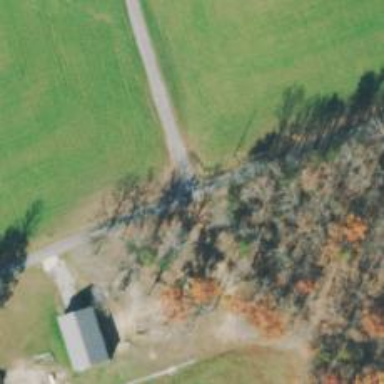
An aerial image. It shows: Driveway leading to service road.